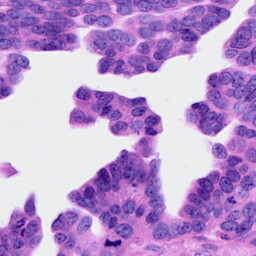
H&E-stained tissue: Ovarian